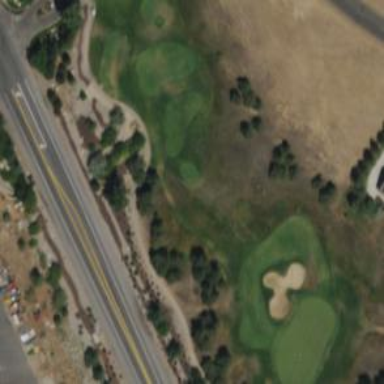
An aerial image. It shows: Rough grassy area used for golf.